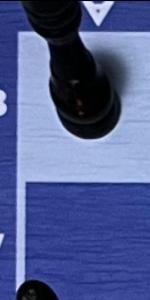
Label: Empty